Interaction volume radius: 10 \u00c5
Interaction volume height: 20 \u00c5
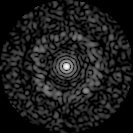
Disorder parameter: 0.857